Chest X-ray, PA view. Patient: 54 years old, sex M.
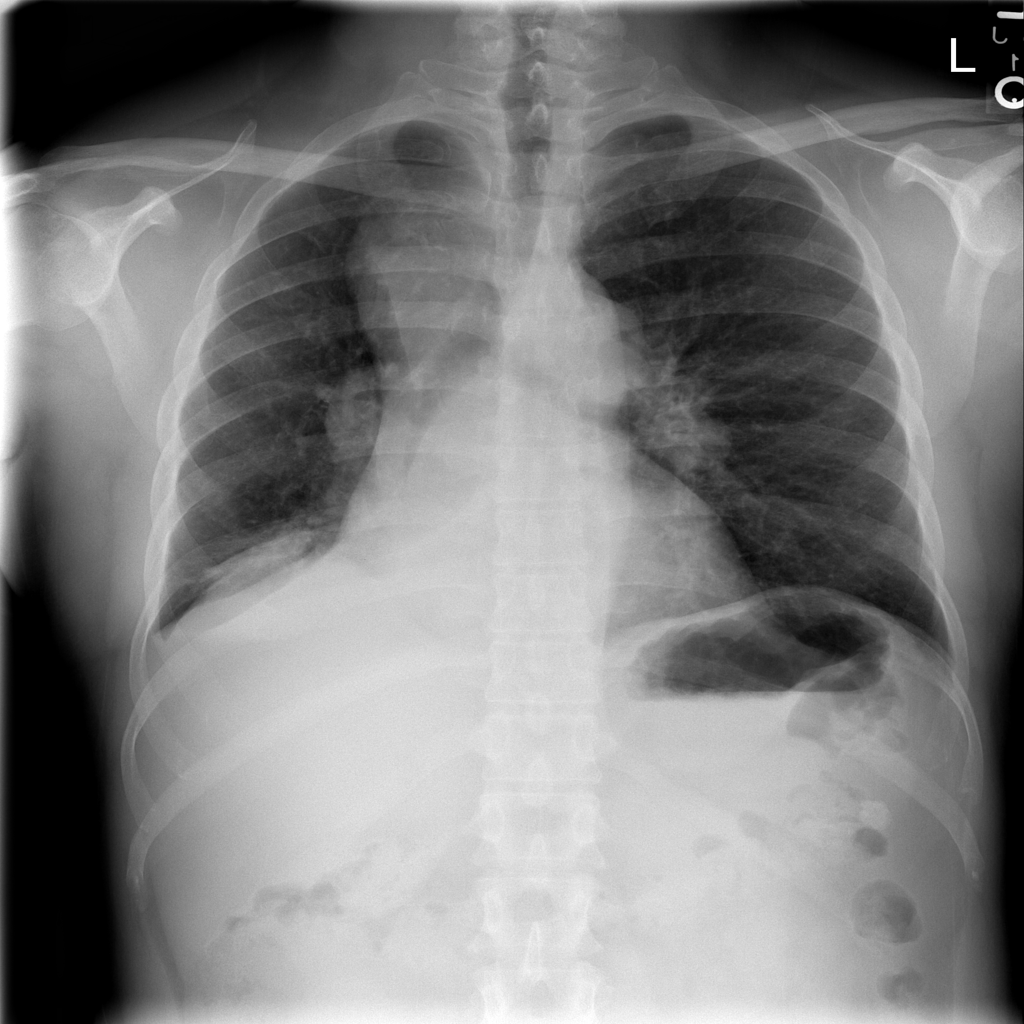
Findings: Atelectasis